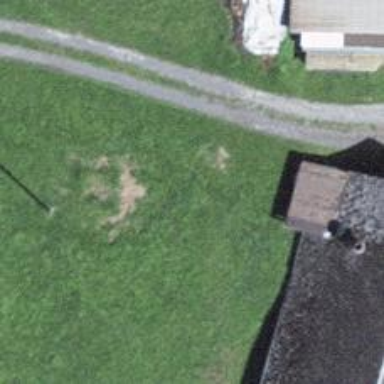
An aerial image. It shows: Farm.